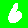
Digit: 6